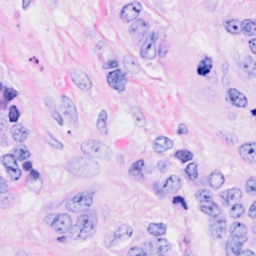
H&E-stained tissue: Breast